Field crop: tomato
Growth stage: 1
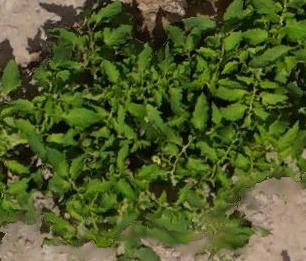
Species: tomato